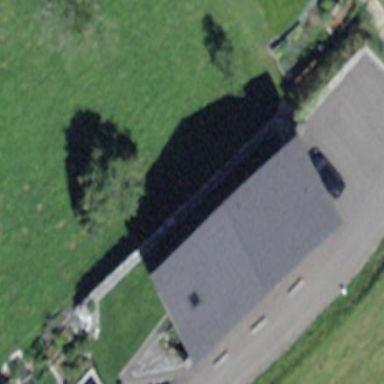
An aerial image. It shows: Building with gabled roof oriented across its structure.